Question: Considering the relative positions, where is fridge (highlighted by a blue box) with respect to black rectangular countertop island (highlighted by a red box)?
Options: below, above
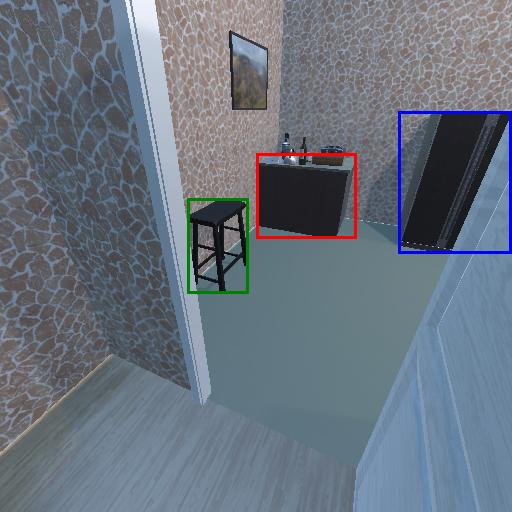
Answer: below